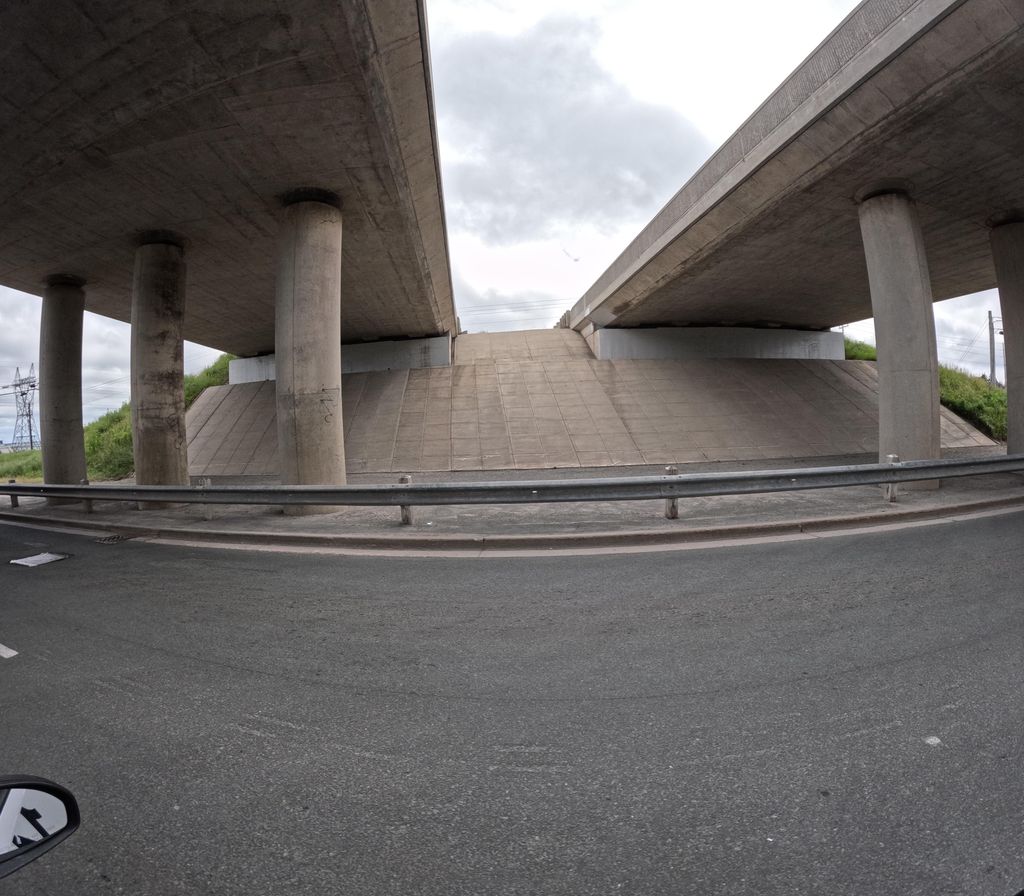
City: st_johns